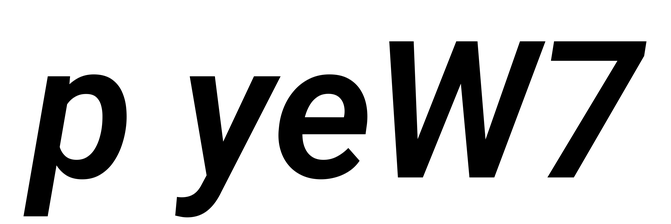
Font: Roboto-Italic_SemiBold_Italic